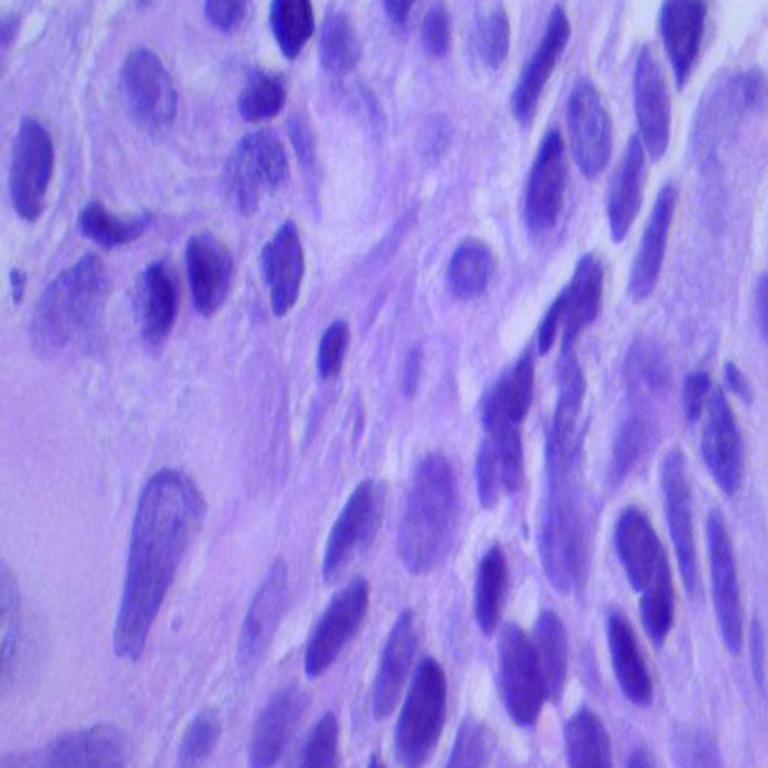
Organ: lung
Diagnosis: squamous carcinomas